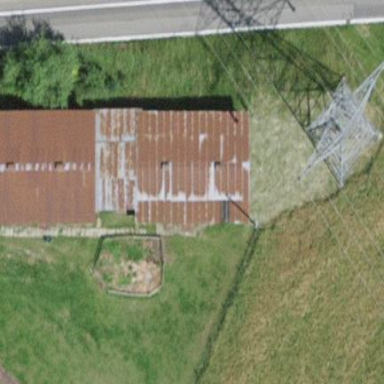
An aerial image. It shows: Farm auxiliary building.